Question: I need start time and end time of any day given.

Start time would be current date followed by 00:00:00 and end time would be the current date and time.
For end date I used =NOW(). But for start time if I give =TODAY() 00:00:00 it shows error.
how to enter current date and time as 00:00:00 in one cell in excel?
Thanks in advance.
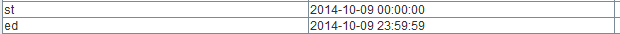
Answer: The use of TODAY() is correct, it as should return 2014-10-09 00:00:00
So instead of
> =TODAY() 00:00:00
just use
> =TODAY()